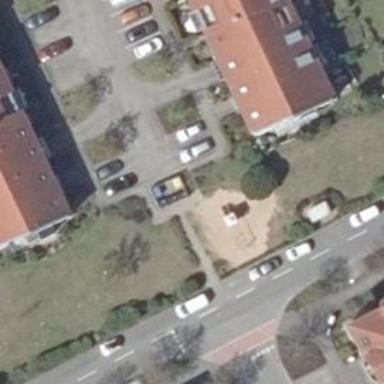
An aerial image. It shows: Playground area for leisure activities on the land.